Question: On <URL>, Microsoft states that:
> This topic describes the deprecated Replication features that are
. These features are scheduled to be removed in a future release of SQL Server. Deprecated features
should not be used in new applications.Updatable subscriptions including immediate updating and queued
updating with snapshot and transactional publications.We recommend that you use peer-to-peer transactional replication
instead.
On <URL>, Microsoft even teach you how to enable updatable subscriptions.
> To enable updating subscriptionsOn the Publication Type page of the New Publication Wizard, select
.
However, I just can't find the replication type on the publication type page in SQL Server 2012, see the image below:

Anyone can confirm, whether we have this feature in SQL Server 2012?
Thanks!
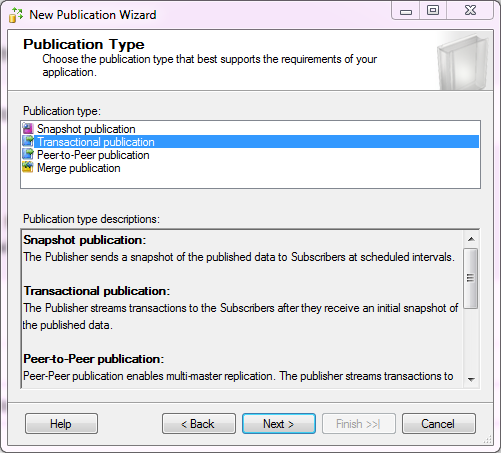
Answer: It is supported but it is deprecated, which means it will be removed in a future release. As Remus mentioned, you will need to use T-SQL to set it up as the no longer provides the option.